Как показано на рисунке, небольшой мяч массой $0.10~\text{кг}$ и зарядом $8\cdot10^{-4}~\text{Кл}$ бросают из точки на поверхности земли с начальной скоростью $v_0$ под углом $30^{\circ}$ к горизонту в направлении оси $x$. Как только мячик достигает высшей точки траектории $B$, которая лежит на оси $y$, в пространстве возникает однородное электрическое поле величиной $E=2.50\cdot10^3~\frac{\text{В}}{\text{м}}$, параллельное плоскости $xz$ и направленное под углом $\theta$ к отрицательному направлению оси $x$. Сразу после того, как мячик вновь пересекает ось $y$, электрическое поле исчезает. Ускорение свободного падения равно $g=10~\frac{\text{м}}{\text{с}^2}$.
Каким будет движение мячика в зависимости от угла $\theta$? Схематично изобразите различные случаи его движения.
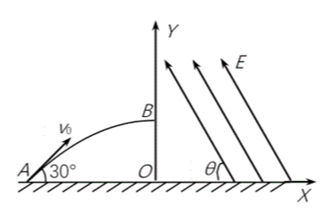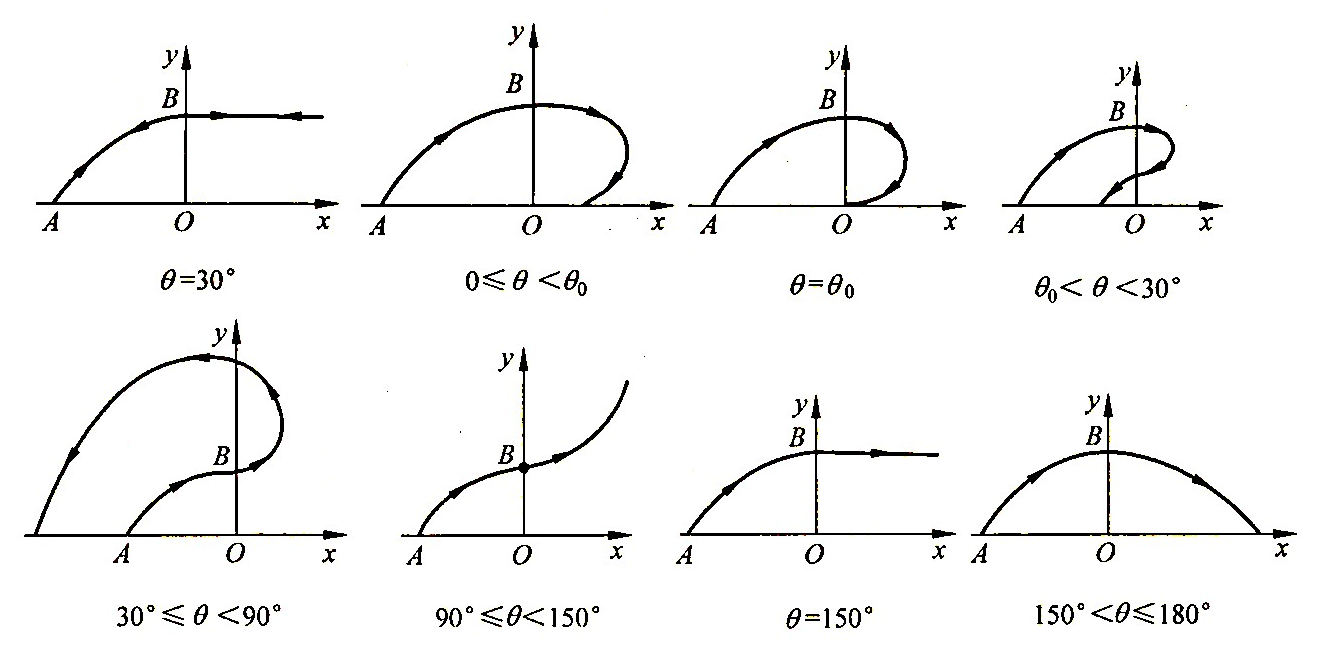
Каким будет движение мячика в зависимости от угла $\theta$? Схематично изобразите различные случаи его движения.
Темы:
T, Кинематика, Электромагнетизм, Китайские, Движение в электрическом поле